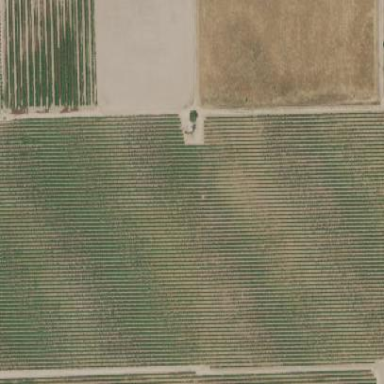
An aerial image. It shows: Vineyard where grapes are grown.